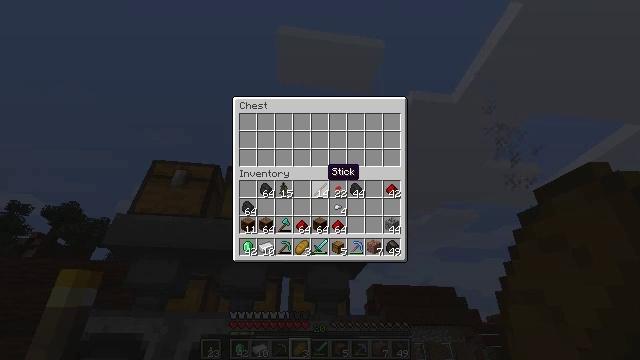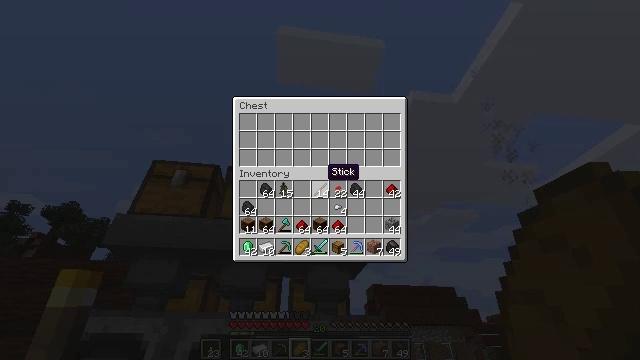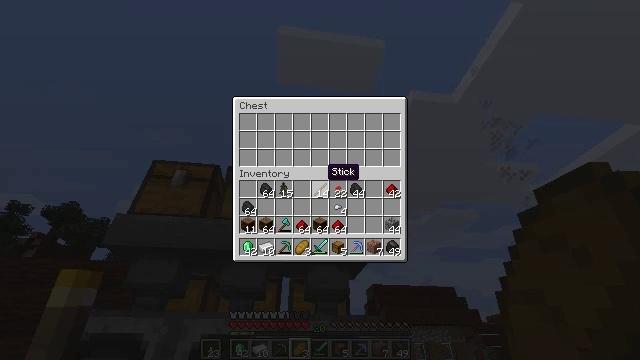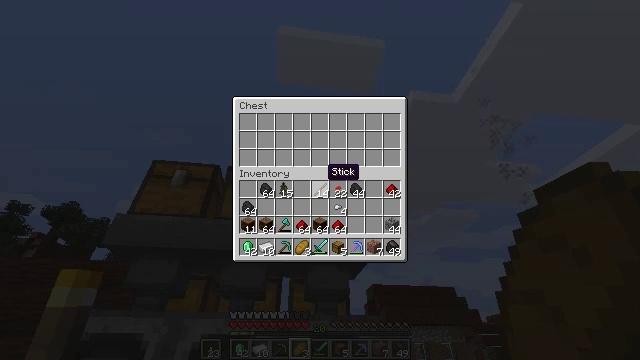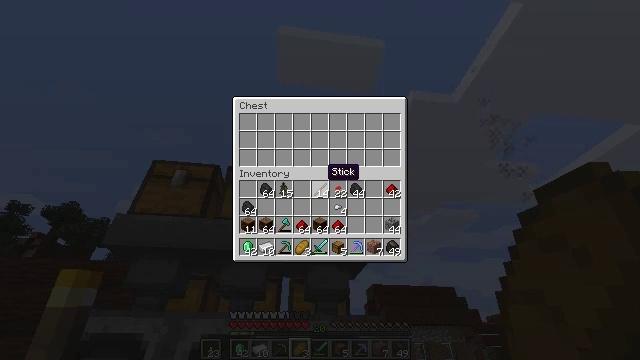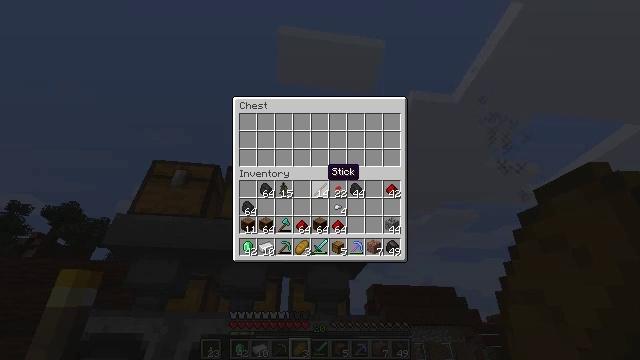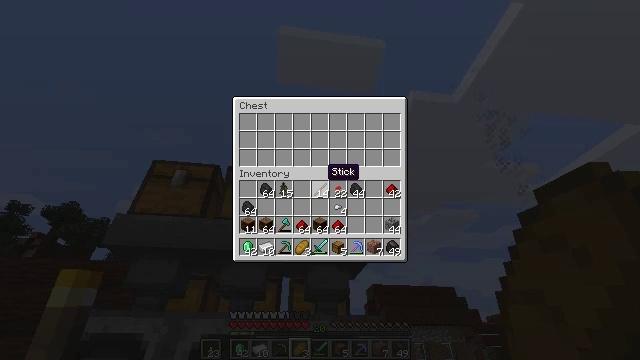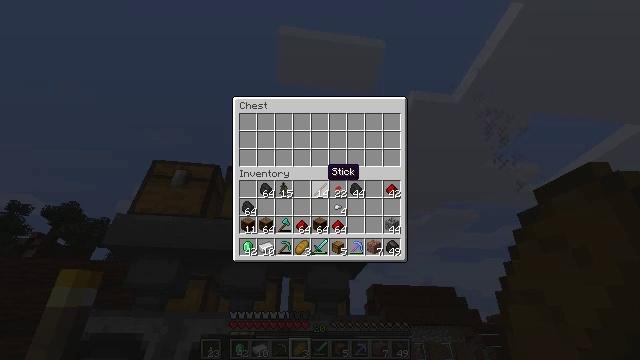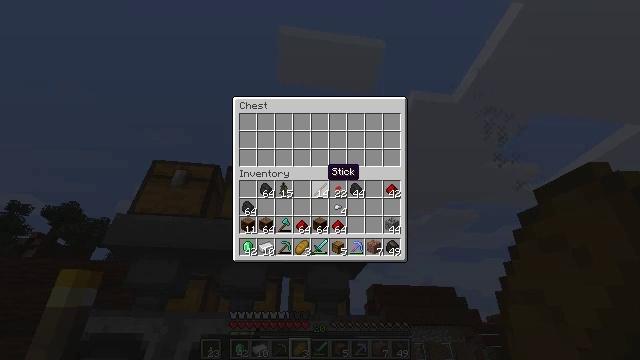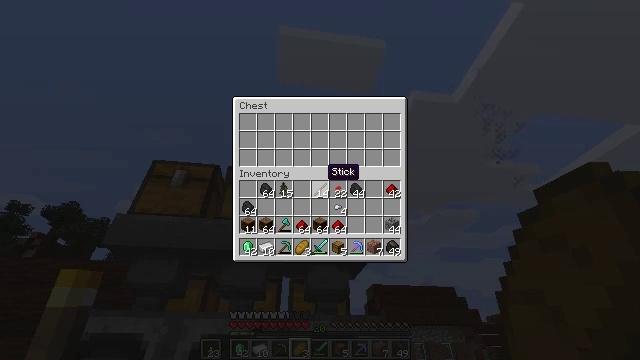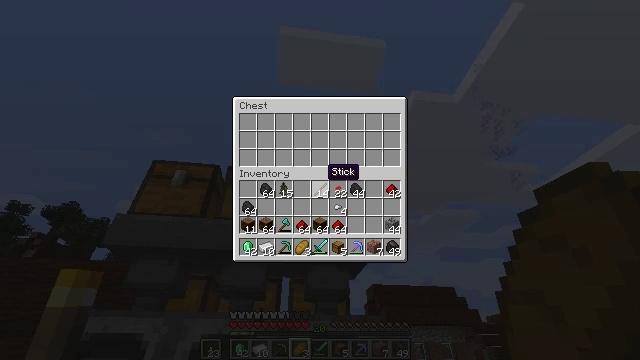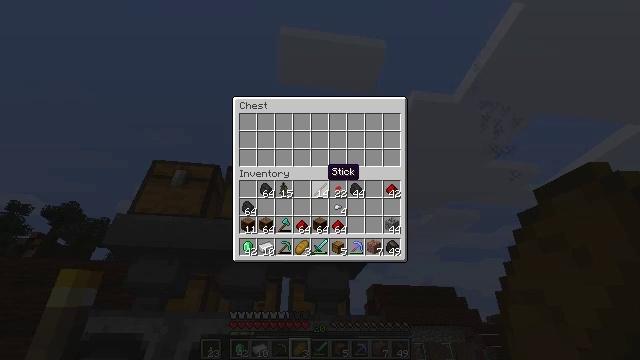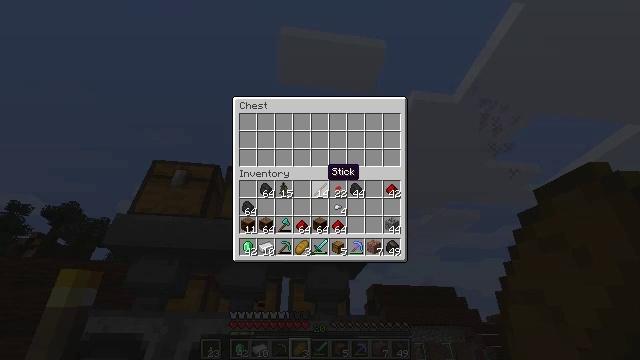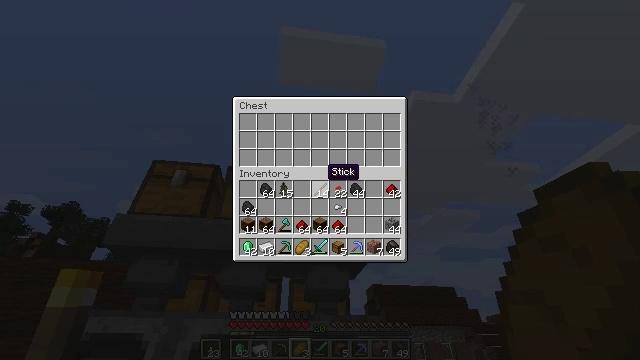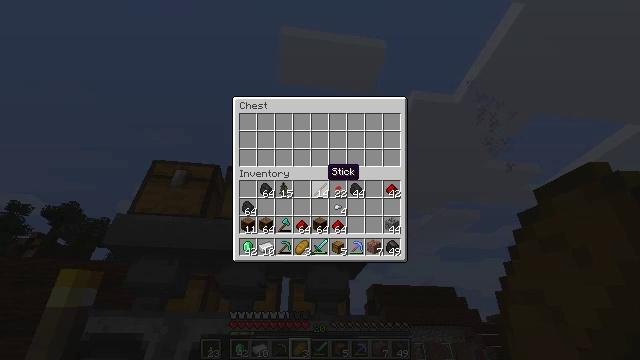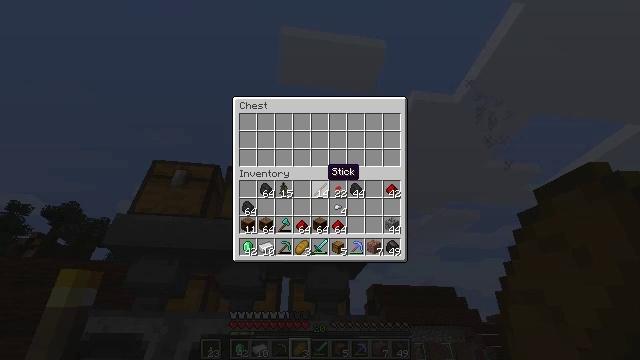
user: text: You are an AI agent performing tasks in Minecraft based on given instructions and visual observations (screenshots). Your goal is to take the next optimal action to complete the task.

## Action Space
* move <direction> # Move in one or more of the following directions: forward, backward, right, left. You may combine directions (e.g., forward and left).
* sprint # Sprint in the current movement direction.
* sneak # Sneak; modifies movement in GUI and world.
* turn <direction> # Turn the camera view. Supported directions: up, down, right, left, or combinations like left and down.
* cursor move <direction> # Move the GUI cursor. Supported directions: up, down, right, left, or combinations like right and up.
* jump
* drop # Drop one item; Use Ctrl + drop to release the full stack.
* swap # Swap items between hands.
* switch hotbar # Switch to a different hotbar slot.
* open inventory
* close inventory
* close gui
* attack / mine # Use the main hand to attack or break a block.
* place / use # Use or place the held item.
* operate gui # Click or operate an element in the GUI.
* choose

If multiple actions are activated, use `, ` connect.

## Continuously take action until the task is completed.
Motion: motion action
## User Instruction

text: Combine materials on the crafting table to make an emerald.
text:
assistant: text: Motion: no_op
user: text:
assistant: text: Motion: no_op
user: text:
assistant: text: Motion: no_op
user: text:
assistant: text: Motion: no_op
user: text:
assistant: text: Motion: no_op
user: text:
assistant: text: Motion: no_op
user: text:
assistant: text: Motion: no_op
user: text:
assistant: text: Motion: no_op
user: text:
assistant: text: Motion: no_op
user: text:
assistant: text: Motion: no_op
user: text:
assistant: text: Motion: no_op
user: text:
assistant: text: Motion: no_op
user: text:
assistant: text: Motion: no_op
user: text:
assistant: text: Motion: no_op
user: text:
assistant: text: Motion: no_op
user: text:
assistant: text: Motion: no_op
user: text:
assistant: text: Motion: no_op
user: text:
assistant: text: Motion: no_op
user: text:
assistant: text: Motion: no_op
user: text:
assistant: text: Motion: no_op
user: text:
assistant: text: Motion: no_op
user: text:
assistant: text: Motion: no_op
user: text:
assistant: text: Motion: no_op
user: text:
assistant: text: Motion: no_op
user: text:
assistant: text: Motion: no_op
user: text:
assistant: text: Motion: no_op
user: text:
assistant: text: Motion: no_op
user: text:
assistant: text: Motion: no_op
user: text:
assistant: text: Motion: no_op
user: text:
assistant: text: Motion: no_op